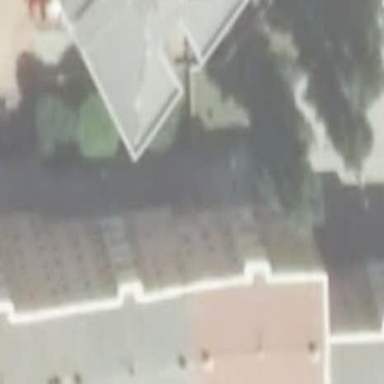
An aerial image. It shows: Part of building.